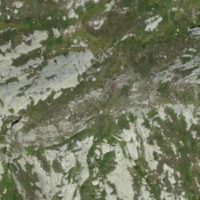
EUNIS habitat code: 31
Species observed at this site:
Callophrys rubi